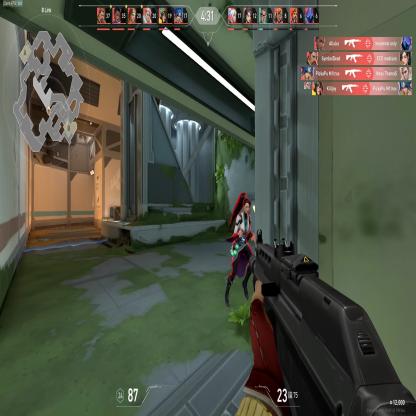
Label: enemy